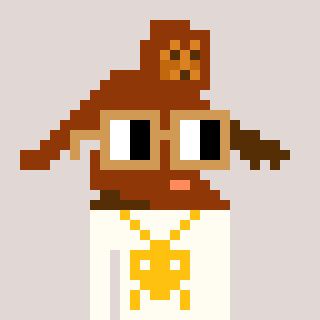
a pixel art character with square brown glasses, a bigfoot-shaped head and a grayscale-colored body on a warm background